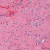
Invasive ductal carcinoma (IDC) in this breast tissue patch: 0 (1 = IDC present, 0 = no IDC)